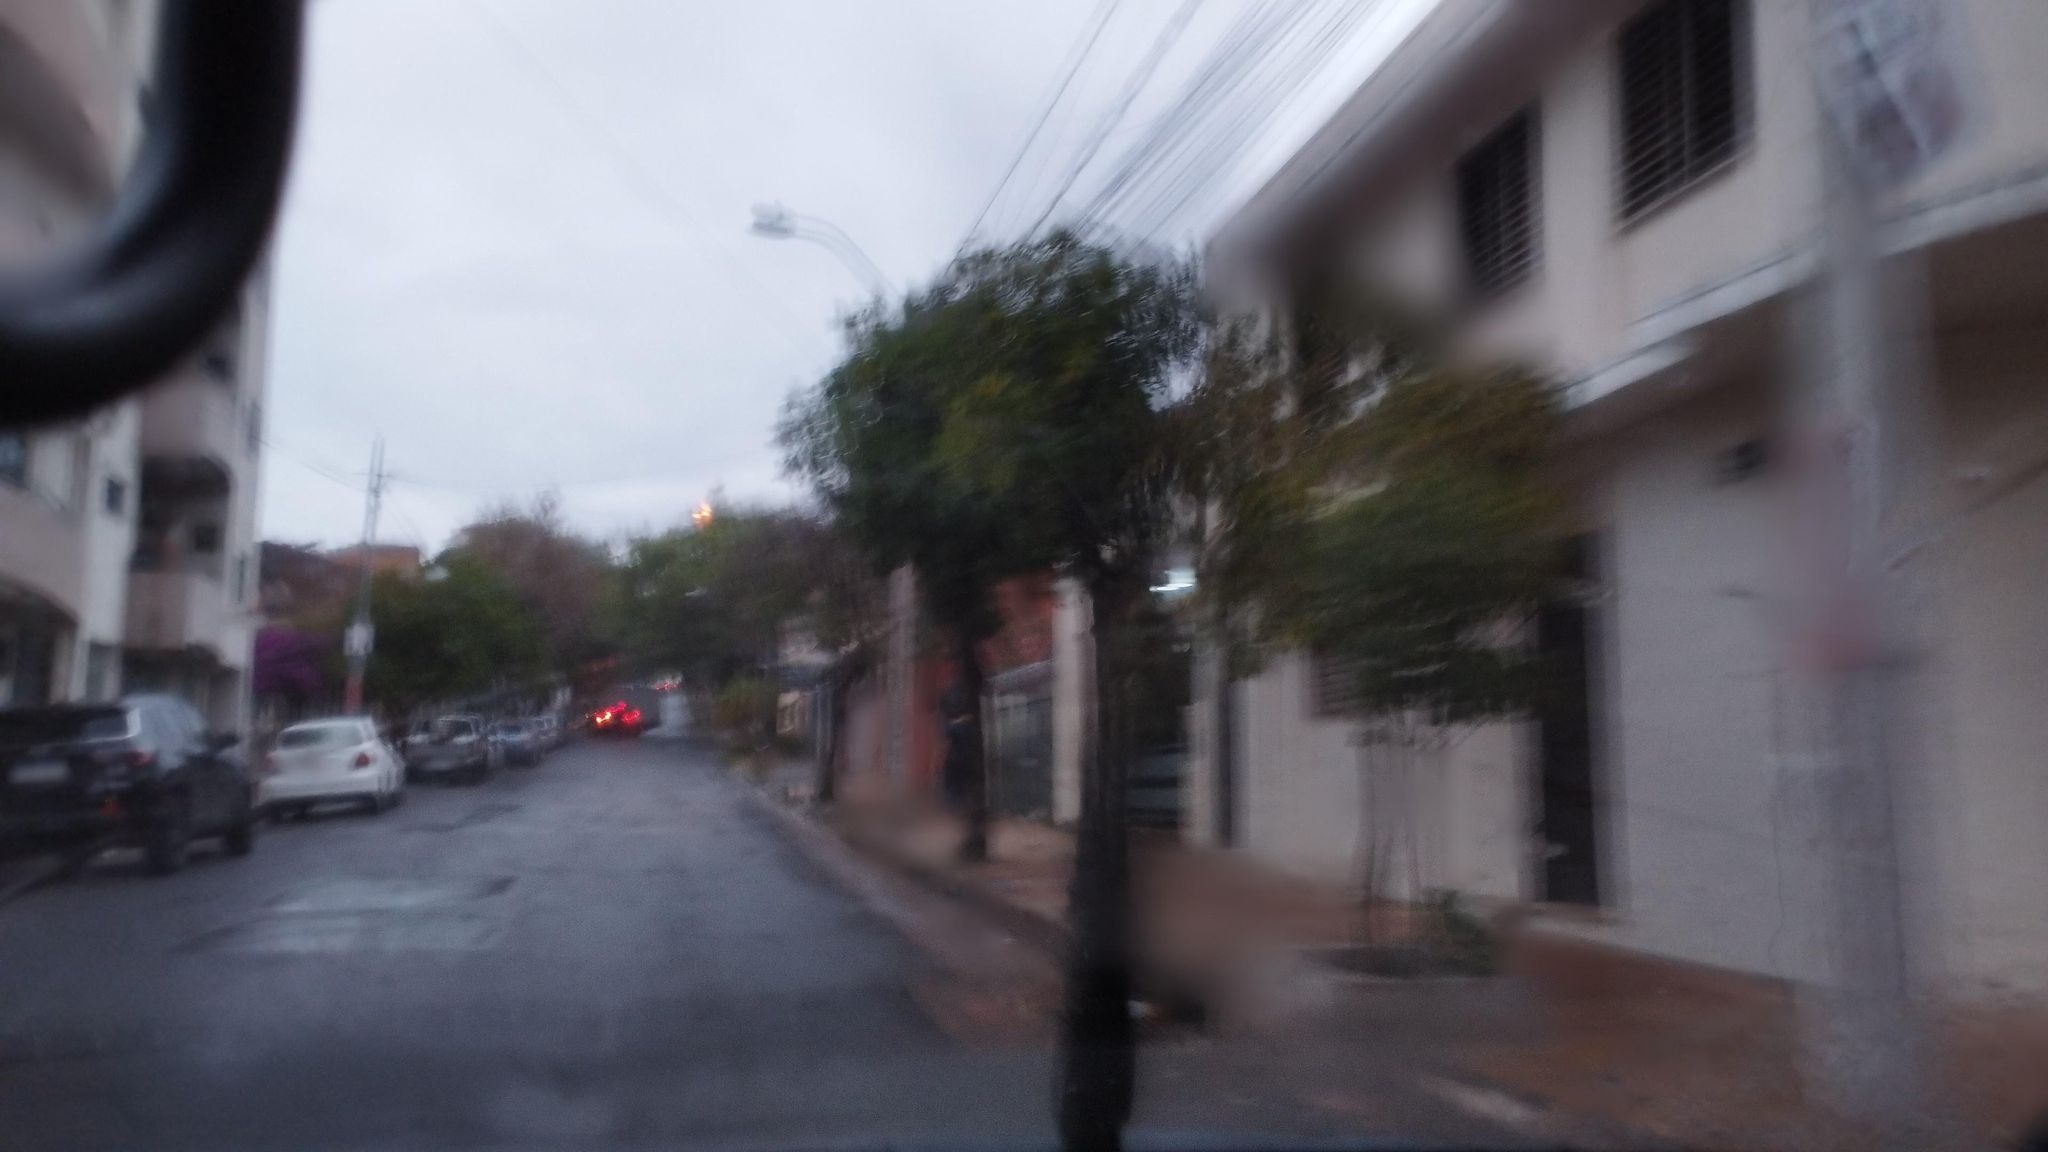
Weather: rainy
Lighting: day
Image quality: slightly poor
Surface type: walking surface
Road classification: residential
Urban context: urban centre
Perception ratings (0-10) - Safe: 2.6, Lively: 7.14, Beautiful: 8.48, Boring: 4.94, Depressing: 1.71, Wealthy: 1.69